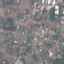
Land use / land cover class: Residential